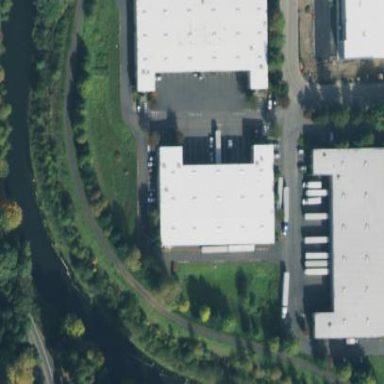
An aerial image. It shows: Warehouse building.